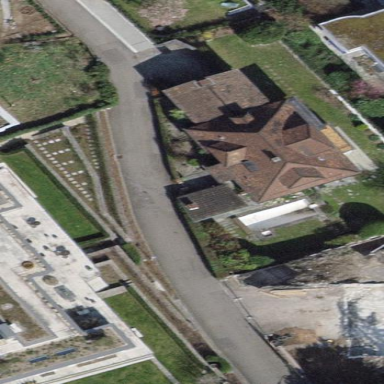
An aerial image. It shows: Detached building.